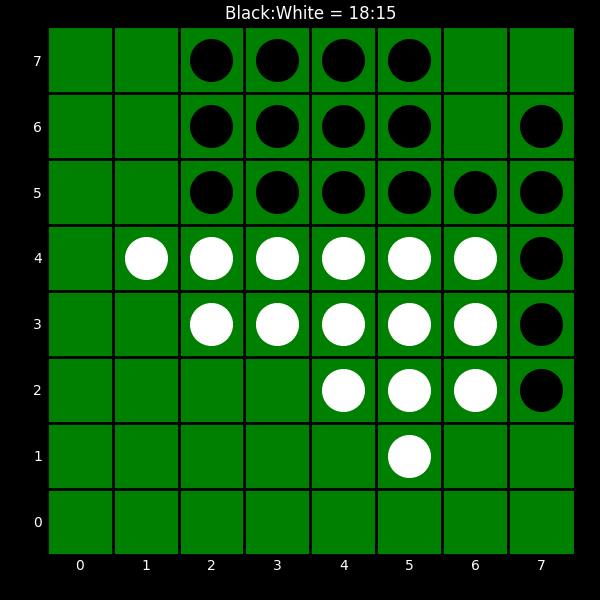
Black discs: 18
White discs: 15